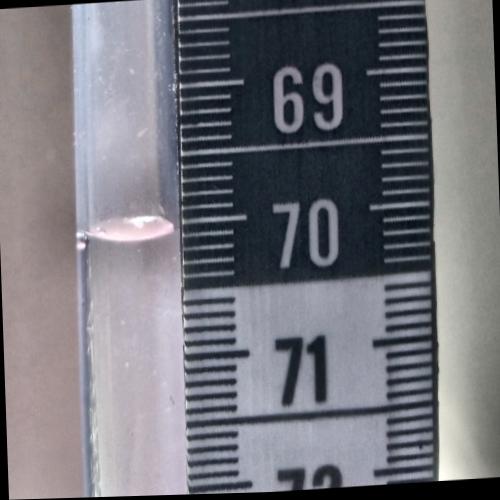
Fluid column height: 70.0 cm